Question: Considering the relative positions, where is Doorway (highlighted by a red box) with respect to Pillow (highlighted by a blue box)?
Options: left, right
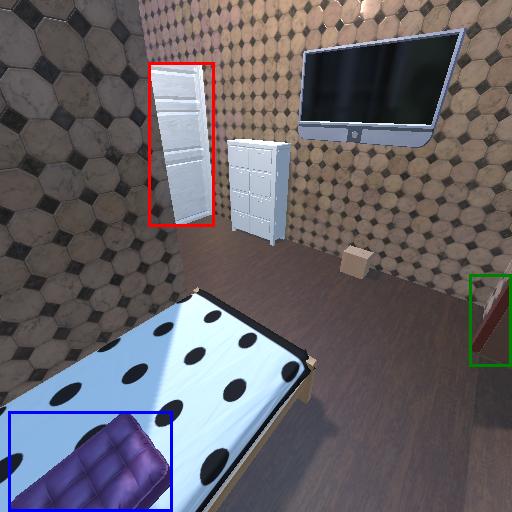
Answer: left